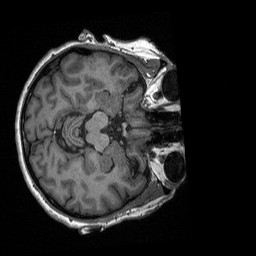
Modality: T1w
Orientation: axial
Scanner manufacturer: siemens
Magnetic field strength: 3 T
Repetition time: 2.3 s
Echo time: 0.00226 s